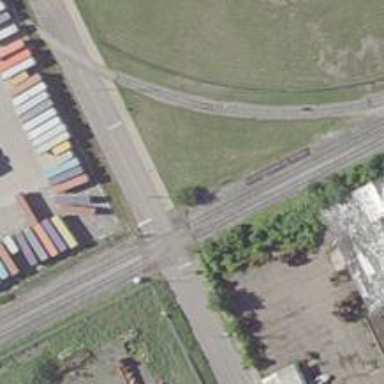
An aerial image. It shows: Railway level crossing.